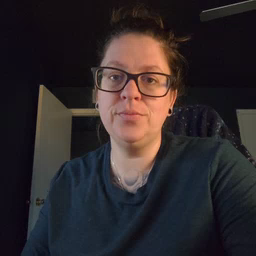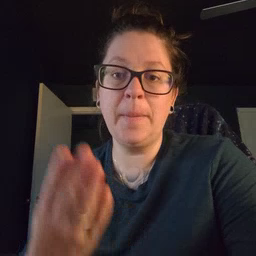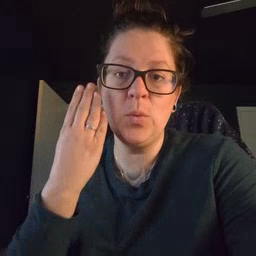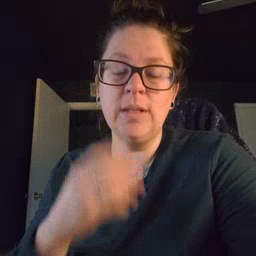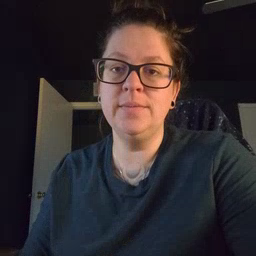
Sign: morning